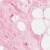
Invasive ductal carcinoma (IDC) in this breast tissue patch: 0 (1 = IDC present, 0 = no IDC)